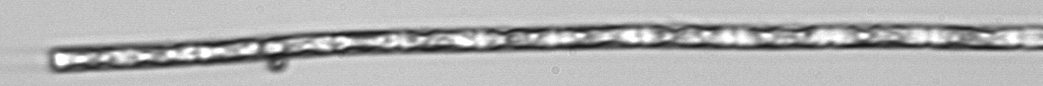
Label: Guinardia_delicatula